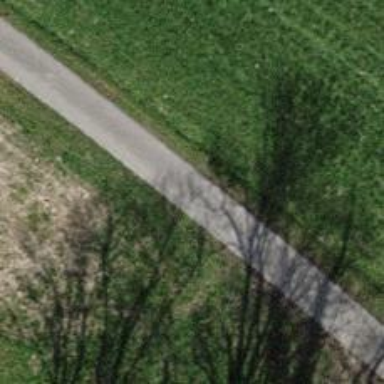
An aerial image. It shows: Well-maintained track road of grade 1.